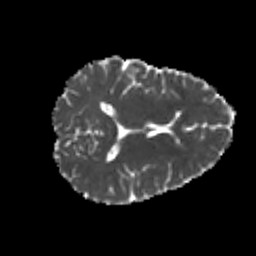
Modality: MD
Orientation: axial
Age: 23
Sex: female
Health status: healthy
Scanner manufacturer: philips
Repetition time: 7.388 s
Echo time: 0.08599 s